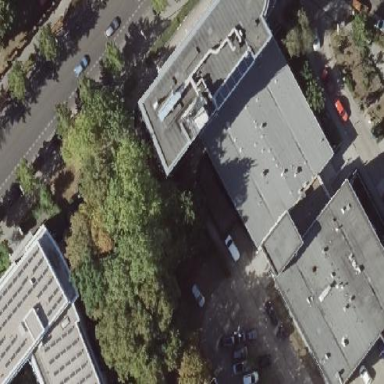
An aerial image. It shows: Clinic building offering healthcare services.